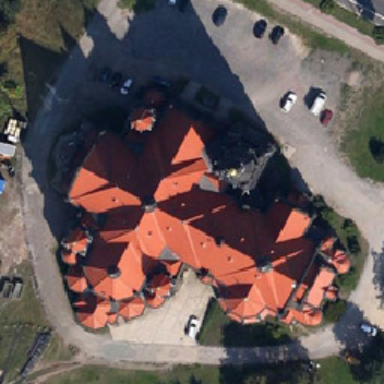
The church is very wide .